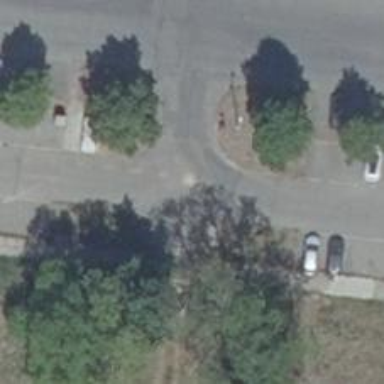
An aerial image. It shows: Residential road with asphalt surface. Separate parking areas on both sides.